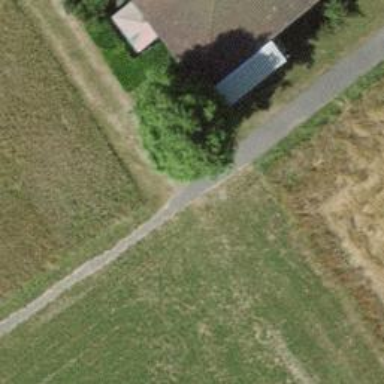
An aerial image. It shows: Paved footway.